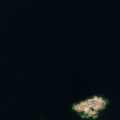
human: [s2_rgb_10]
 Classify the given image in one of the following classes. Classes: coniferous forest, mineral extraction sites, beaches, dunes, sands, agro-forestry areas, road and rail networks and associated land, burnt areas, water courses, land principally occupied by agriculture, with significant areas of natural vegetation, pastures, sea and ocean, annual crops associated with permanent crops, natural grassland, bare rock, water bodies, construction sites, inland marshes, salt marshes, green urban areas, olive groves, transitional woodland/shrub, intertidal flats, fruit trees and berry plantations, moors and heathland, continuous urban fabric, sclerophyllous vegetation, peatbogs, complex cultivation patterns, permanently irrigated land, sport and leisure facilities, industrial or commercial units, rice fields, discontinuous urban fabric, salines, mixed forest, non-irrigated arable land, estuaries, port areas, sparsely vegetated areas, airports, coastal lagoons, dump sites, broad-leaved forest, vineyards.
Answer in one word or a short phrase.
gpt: sea and ocean